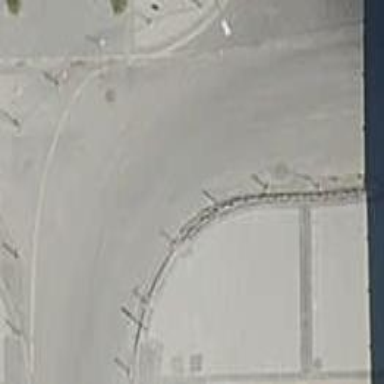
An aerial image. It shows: Kerb barrier.